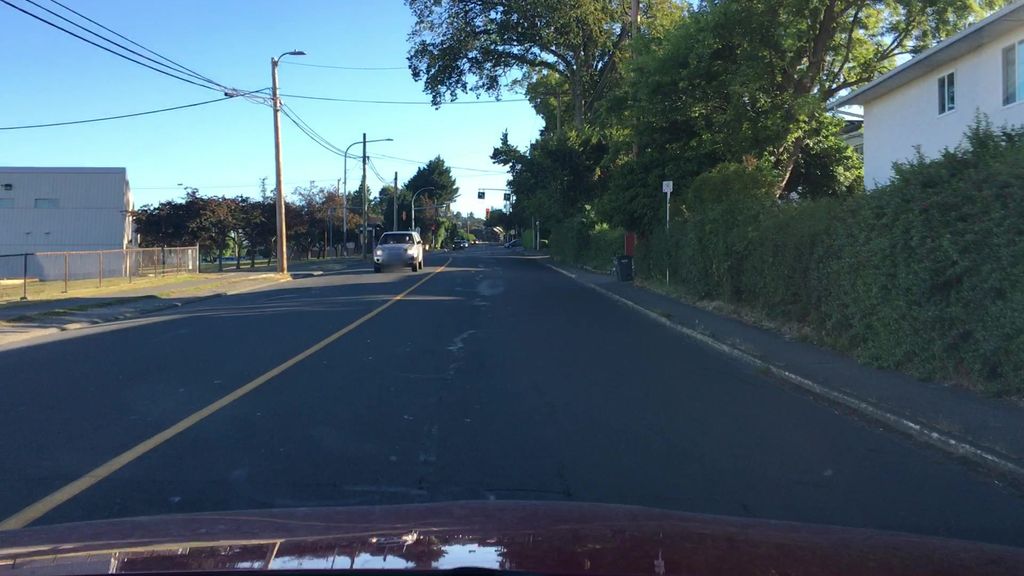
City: victoria